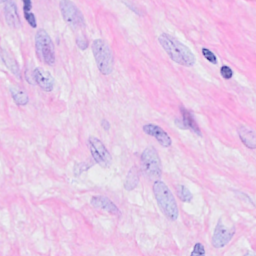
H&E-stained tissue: Breast